高一 · 计数
阅读如图程序框图, 输出的结果 $\frac{y}{z}$ 的值为 ( )

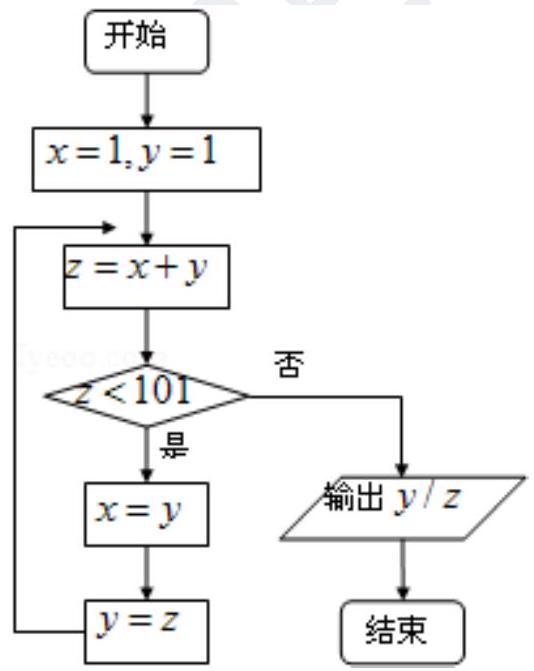
$\frac{89}{100}$
B. $\frac{68}{110}$
C. $\frac{68}{100}$
D. $\frac{89}{144}$
答案: D
解析: 模拟程序的运行过程:

|        | $z$  | 继续循环 | $x$  | $y$  |
| :----: | :--: | :------: | :--: | :--: |
| 循环前 | $/$  |          |  1   |  1   |
| 第一圈 |  2   |    是    |  1   |  2   |
| 第二圈 |  3   |    是    |  2   |  3   |
| 第三圈 |  5   |    是    |  3   |  5   |

| 第四圈 |  8   |  是  |  5   |  8   |
| :----: | :--: | :--: | :--: | :--: |
| 第五圈 |  13  |  是  |  8   |  13  |
| 第六圈 |  21  |  是  |  13  |  21  |
| 第七圈 |  34  |  是  |  21  |  34  |
| 第八圈 |  55  |  是  |  34  |  55  |
| 第九圈 |  89  |  是  |  55  |  89  |
| 第十圈 | 144  |  否  |      |      |

此时 $\frac{y}{z}=\frac{89}{144}$

故选: D.